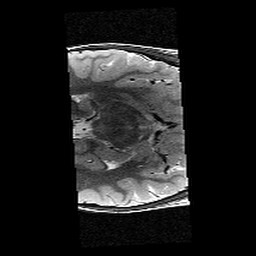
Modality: T2w
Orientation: axial
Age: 11
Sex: female
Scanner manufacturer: siemens
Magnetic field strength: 3 T
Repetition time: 9.23 s
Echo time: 0.067 s